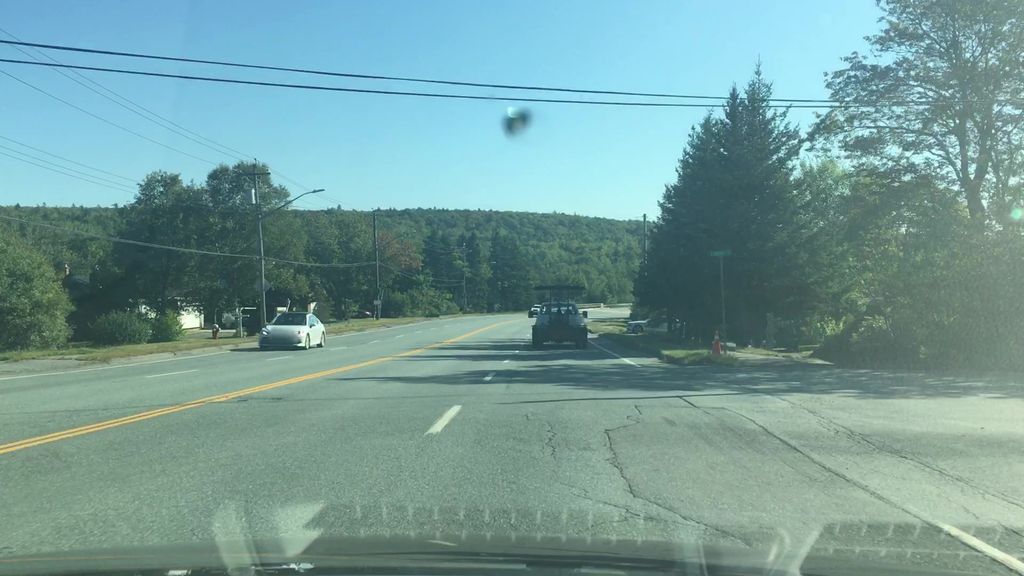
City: halifax